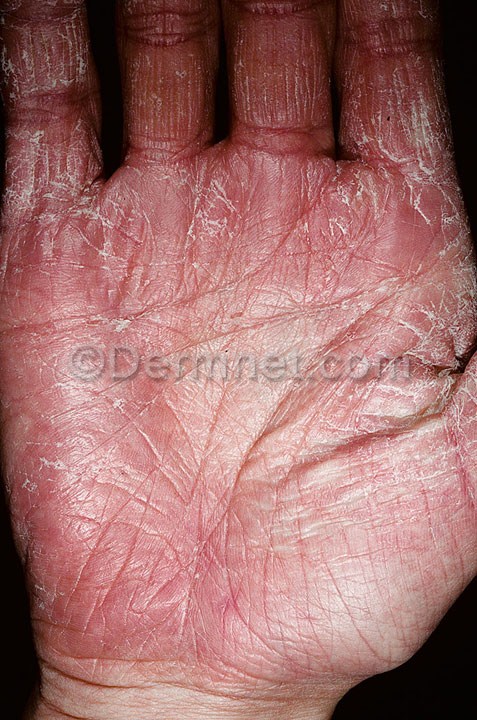
Disease: Eczema Photos